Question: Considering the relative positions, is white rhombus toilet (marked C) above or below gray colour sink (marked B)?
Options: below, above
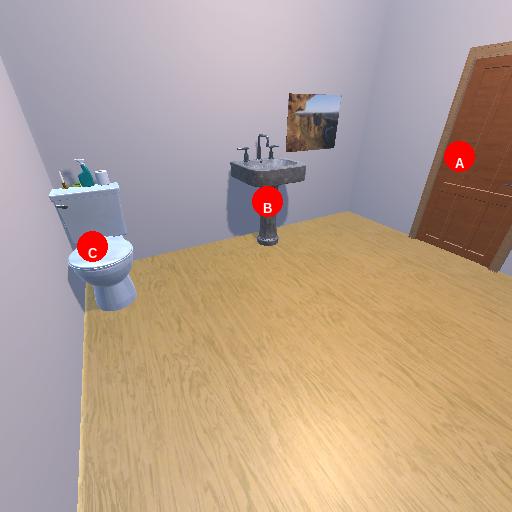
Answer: below